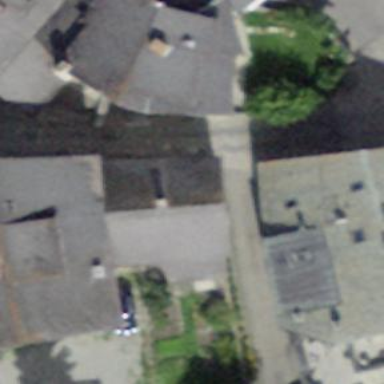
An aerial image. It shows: Part of building.